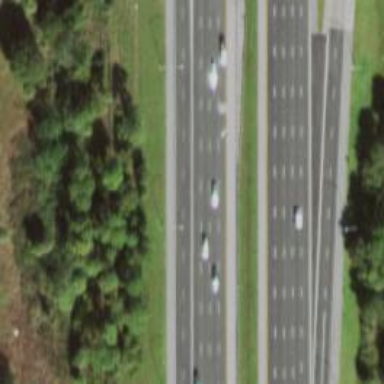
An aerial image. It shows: Motorway junction.